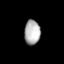
Tissue: prostate
Cell type: Myeloid cells
Senescence score: 0.32
Nuclear area (px): 386
Mean DAPI intensity: 175.736